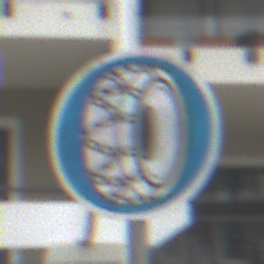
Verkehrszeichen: SchneekettenVorgeschrieben
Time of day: Midday
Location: Outdoor (Urban)
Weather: Overcast
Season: NotSpecified
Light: Natural